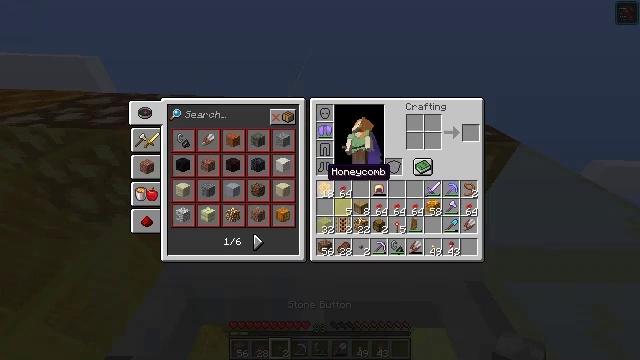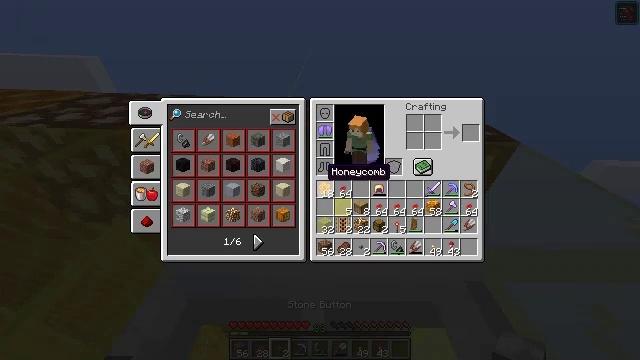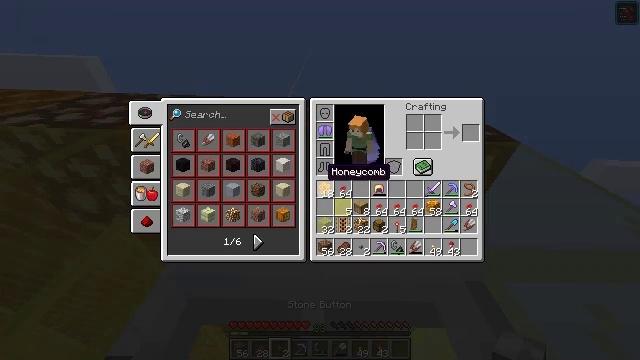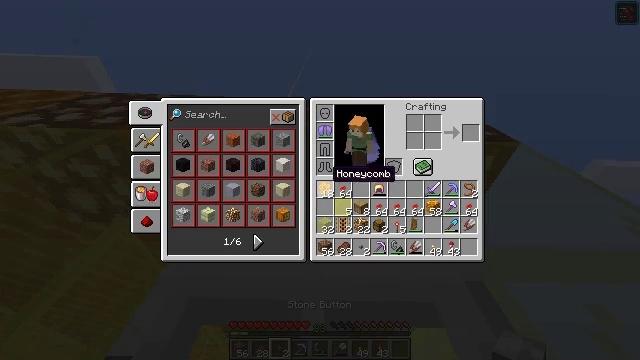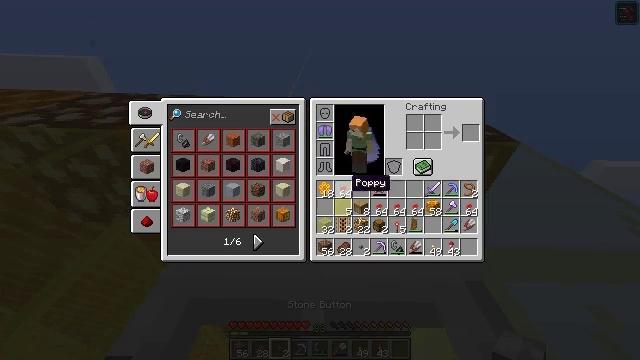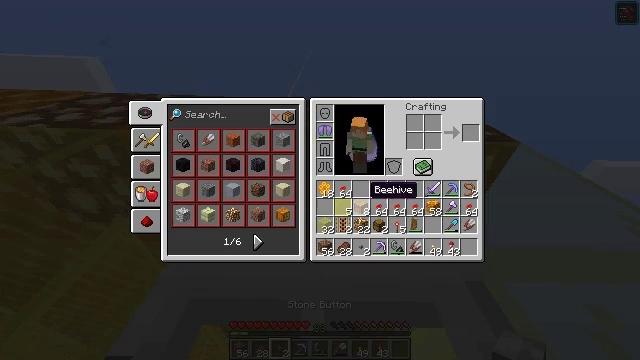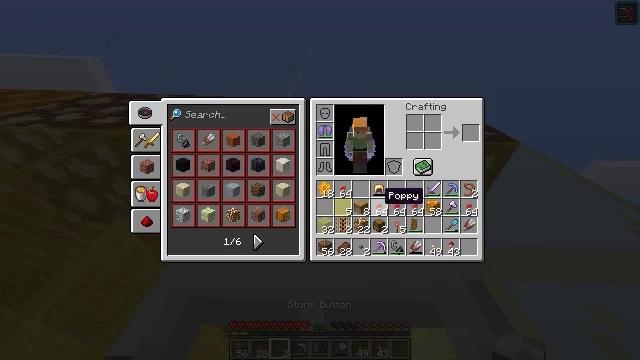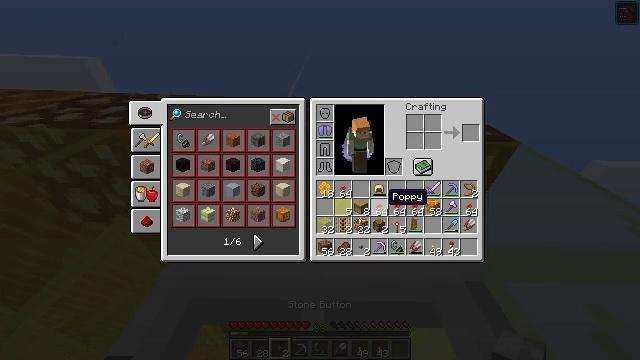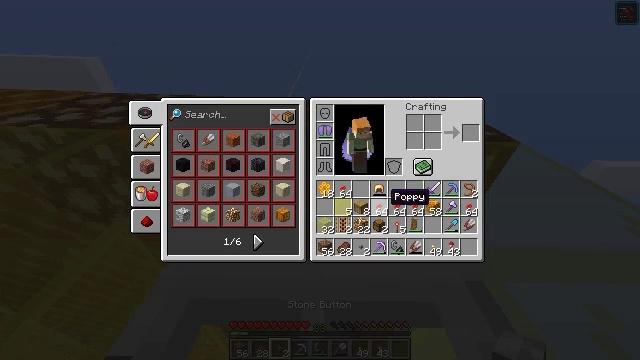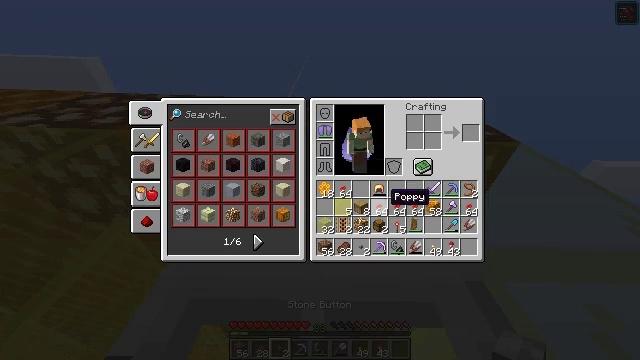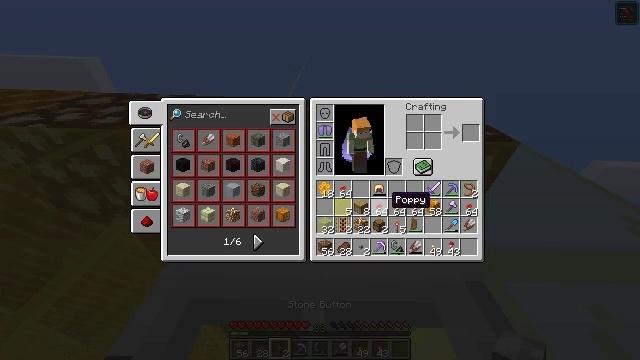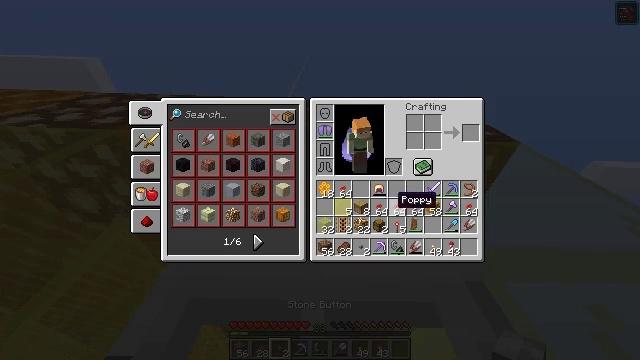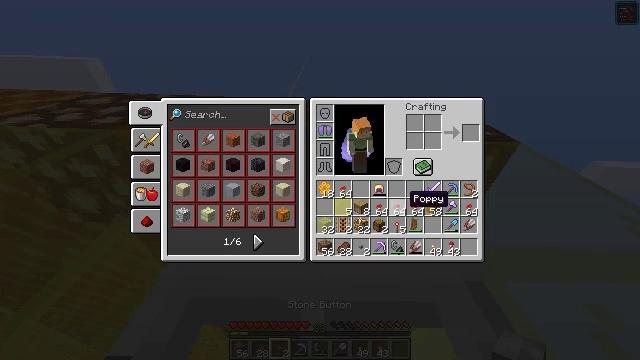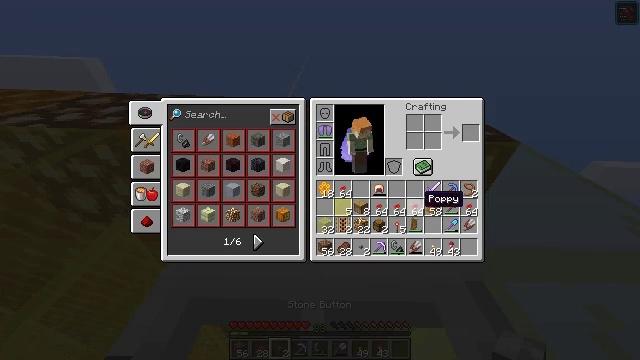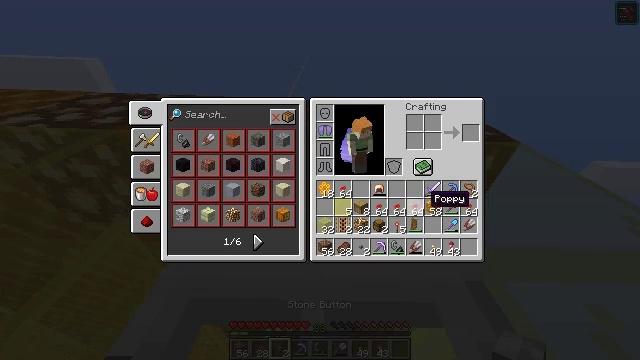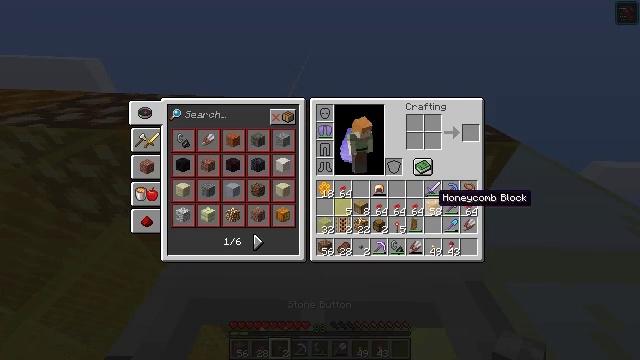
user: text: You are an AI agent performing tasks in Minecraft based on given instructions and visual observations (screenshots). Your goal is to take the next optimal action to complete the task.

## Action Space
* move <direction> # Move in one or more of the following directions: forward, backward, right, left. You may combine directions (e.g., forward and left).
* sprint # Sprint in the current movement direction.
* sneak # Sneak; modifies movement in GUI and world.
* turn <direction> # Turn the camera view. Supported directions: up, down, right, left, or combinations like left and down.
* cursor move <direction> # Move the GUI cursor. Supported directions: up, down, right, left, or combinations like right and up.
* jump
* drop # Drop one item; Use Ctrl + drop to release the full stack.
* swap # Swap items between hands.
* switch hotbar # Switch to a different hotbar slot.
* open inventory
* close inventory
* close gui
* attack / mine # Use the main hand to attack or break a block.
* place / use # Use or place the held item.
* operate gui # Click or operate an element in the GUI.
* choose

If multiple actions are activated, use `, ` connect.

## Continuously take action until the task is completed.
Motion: motion action
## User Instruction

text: Shatter the yellow stained glass to retrieve it.
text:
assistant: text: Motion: open inventory
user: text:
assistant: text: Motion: open inventory
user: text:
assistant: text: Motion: open inventory
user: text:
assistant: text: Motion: cursor move right and down
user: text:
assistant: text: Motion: cursor move right
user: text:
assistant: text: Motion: cursor move right
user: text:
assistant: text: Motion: no_op
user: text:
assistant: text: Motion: no_op
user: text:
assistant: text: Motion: no_op
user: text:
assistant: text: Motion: no_op
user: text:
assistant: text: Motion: no_op
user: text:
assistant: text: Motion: cursor move right
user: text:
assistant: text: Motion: cursor move right
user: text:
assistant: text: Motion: no_op
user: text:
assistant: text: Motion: cursor move right
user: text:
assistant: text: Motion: no_op
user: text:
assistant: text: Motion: no_op
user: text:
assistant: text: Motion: no_op
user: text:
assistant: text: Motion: operate gui
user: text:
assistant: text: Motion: operate gui
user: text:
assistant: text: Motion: cursor move left and down
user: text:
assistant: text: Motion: cursor move left and down
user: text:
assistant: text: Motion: no_op
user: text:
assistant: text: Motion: no_op
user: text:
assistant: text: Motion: cursor move left
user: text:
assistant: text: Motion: no_op
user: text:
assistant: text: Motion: no_op
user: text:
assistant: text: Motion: no_op
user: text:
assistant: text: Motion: operate gui
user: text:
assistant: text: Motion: operate gui